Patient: sex F, age 60
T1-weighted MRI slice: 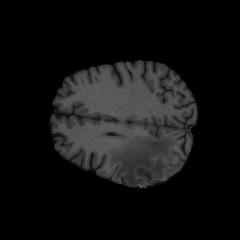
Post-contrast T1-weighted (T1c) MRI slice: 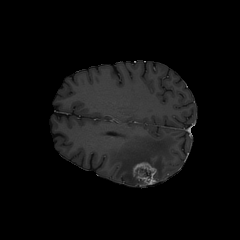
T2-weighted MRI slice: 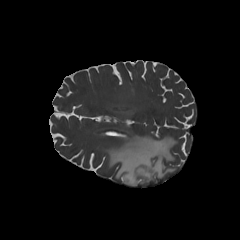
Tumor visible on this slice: yes
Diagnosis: Glioblastoma, IDH-wildtype
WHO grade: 4